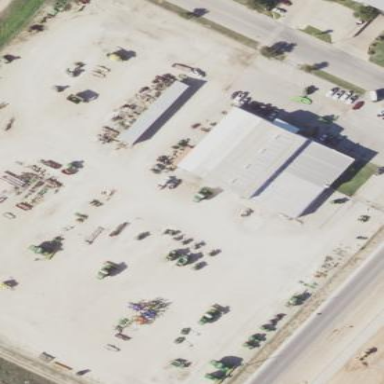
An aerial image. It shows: Building that is trade shop.